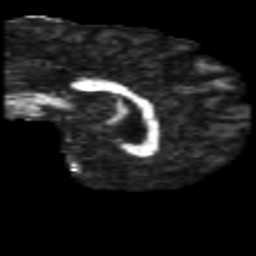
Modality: FA
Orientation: sagittal
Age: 34
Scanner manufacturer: philips
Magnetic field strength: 3 T
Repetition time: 8.6 s
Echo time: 0.127 s